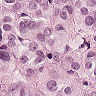
Metastatic tissue present: yes